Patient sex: M
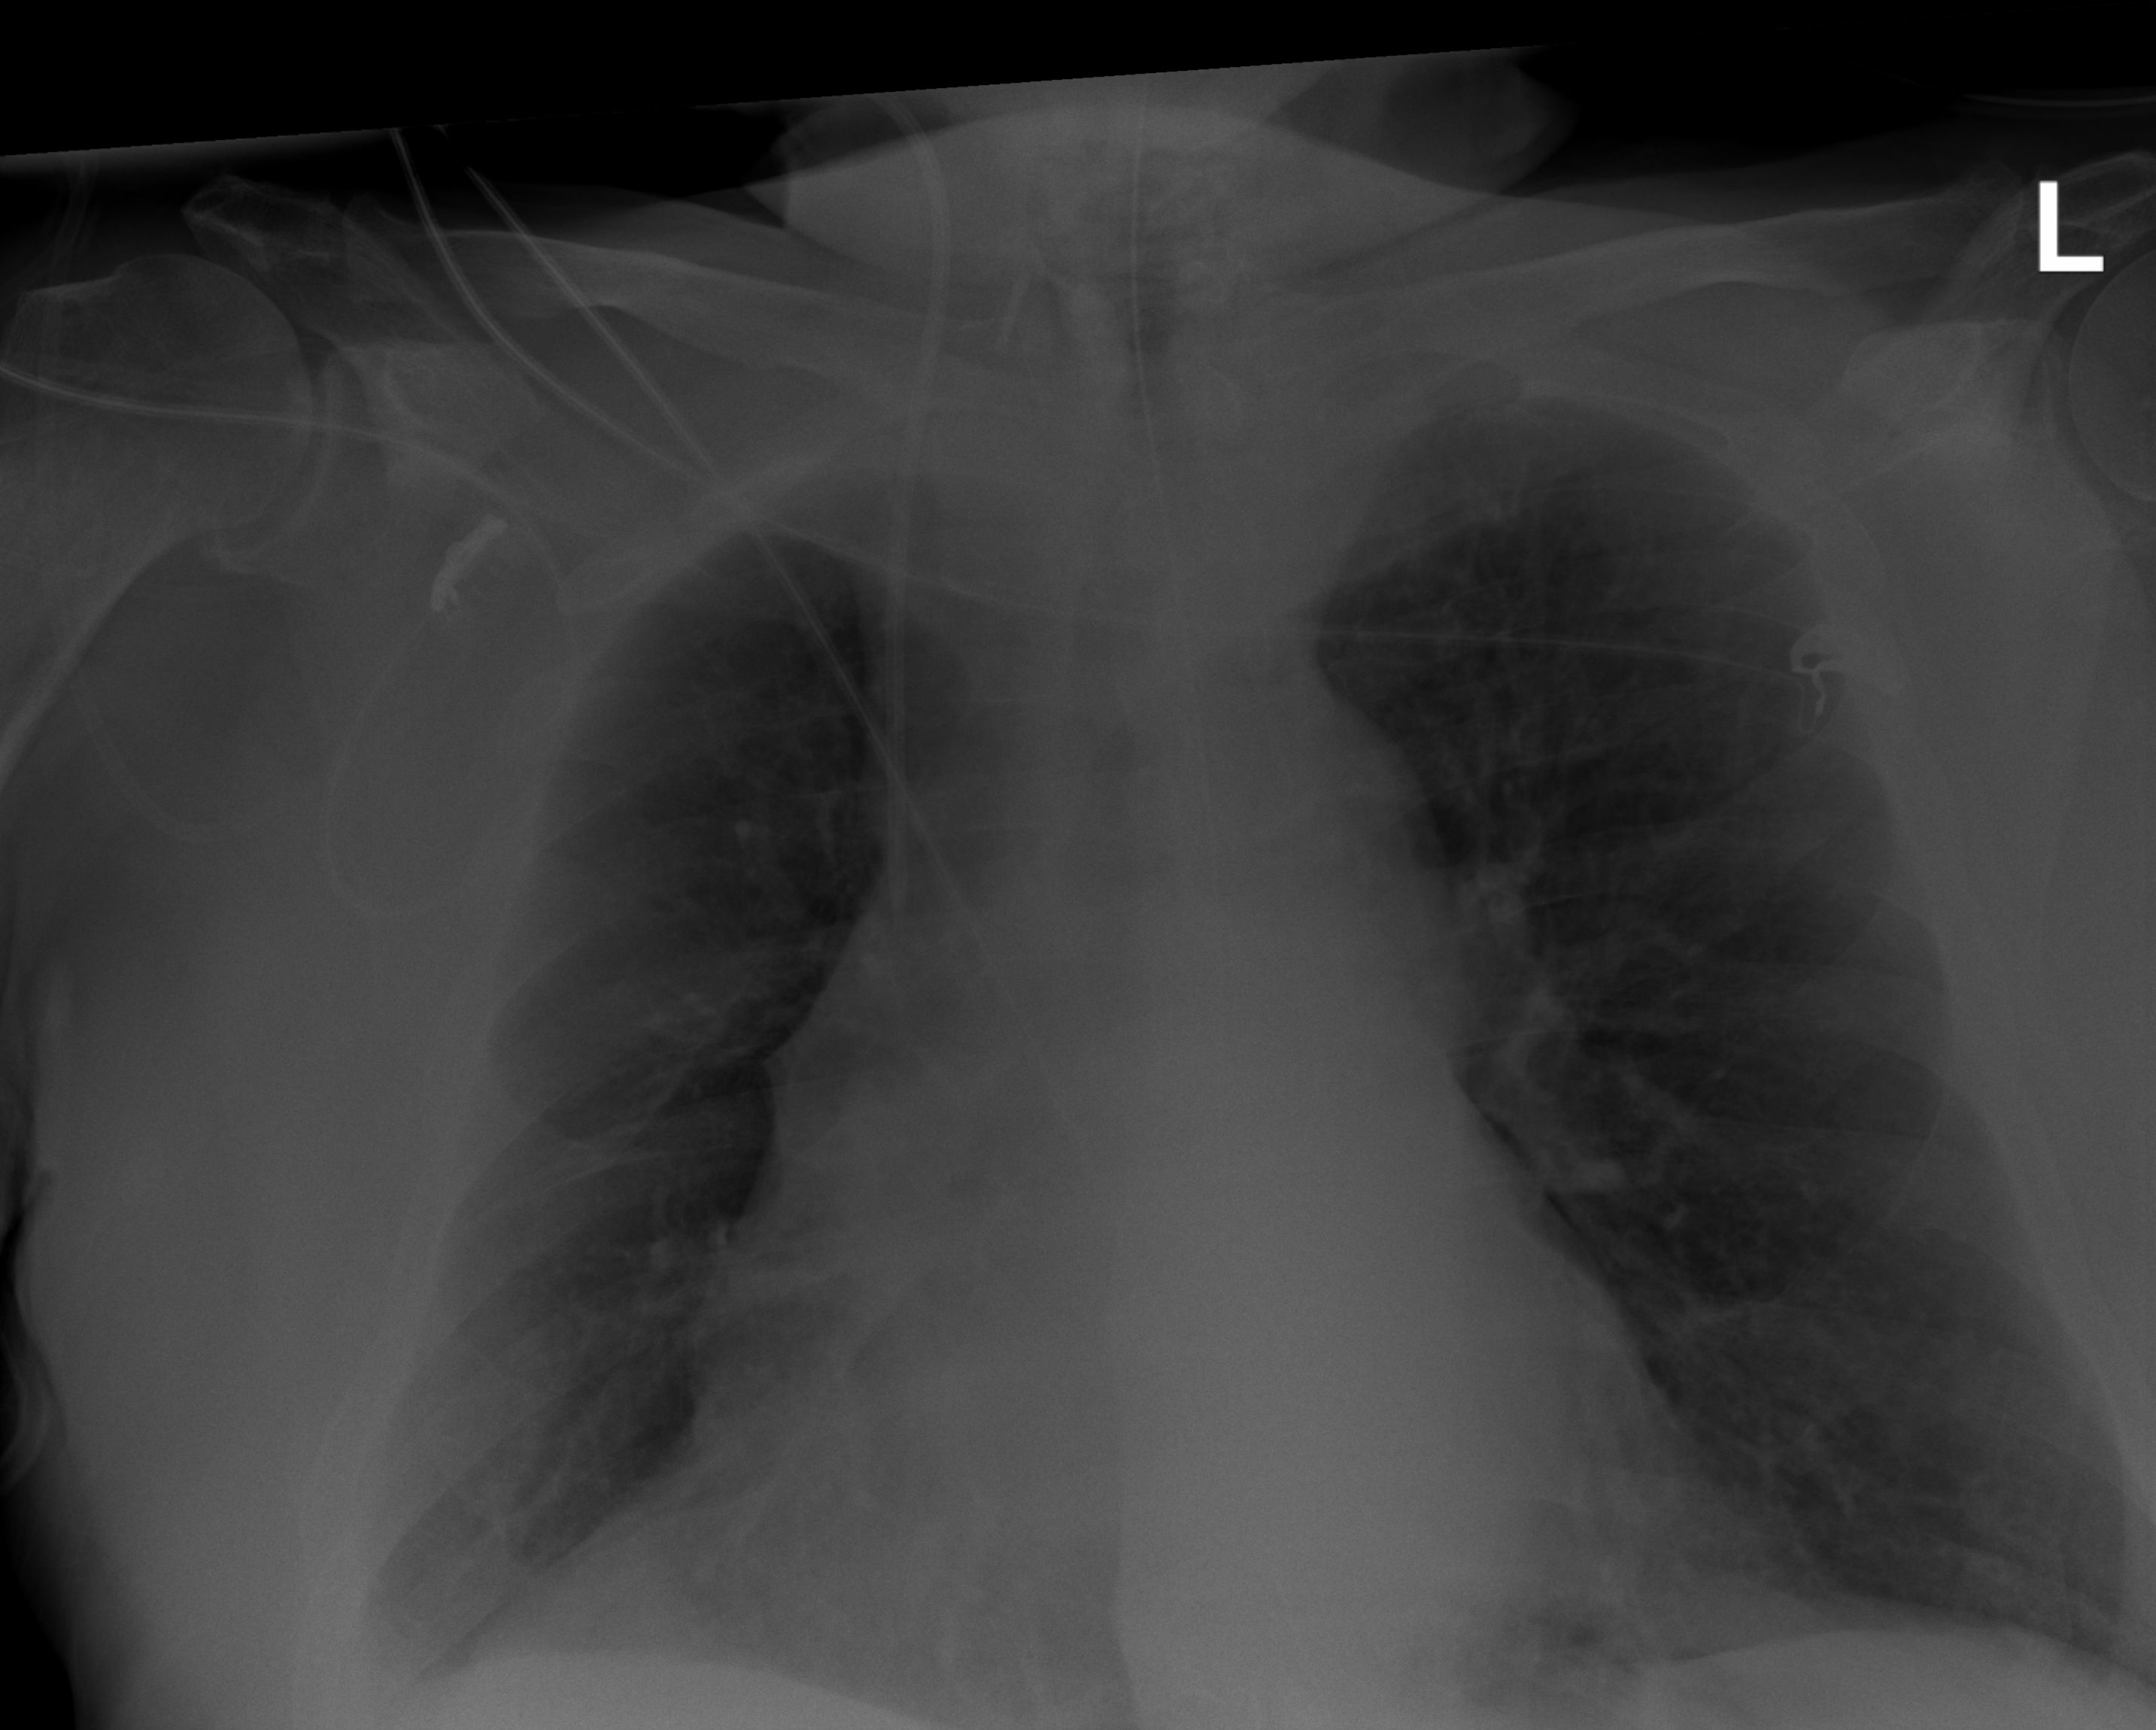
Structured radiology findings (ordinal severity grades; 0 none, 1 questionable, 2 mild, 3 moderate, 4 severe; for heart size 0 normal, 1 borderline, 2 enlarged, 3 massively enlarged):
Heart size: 3
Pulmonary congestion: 2
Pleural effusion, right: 2
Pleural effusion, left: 0
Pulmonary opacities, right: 2
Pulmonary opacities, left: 2
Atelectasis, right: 2
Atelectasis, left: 2